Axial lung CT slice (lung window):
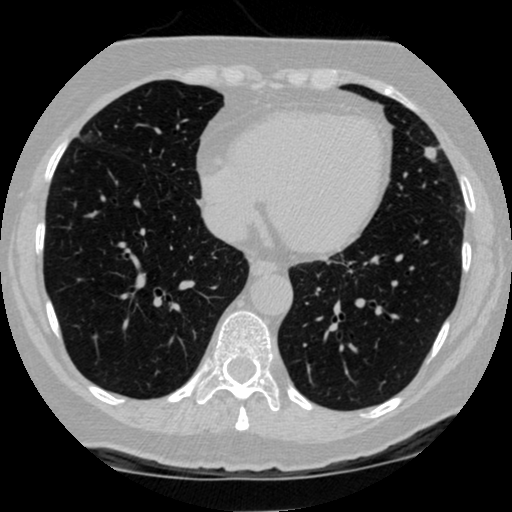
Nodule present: yes
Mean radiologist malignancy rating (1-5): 3.5